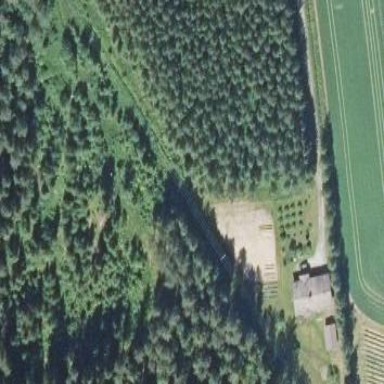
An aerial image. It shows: Farmyard area.